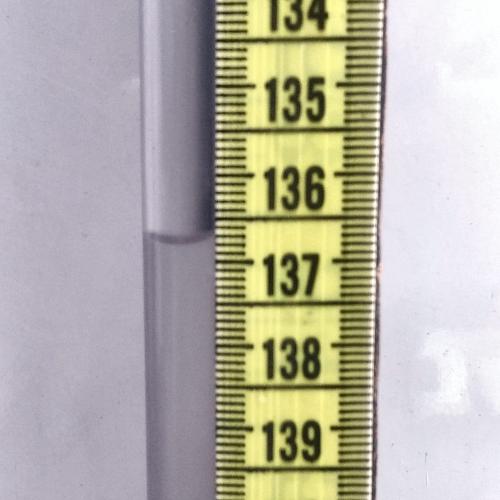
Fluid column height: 136.7 cm